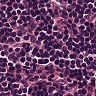
Metastatic tissue present: no